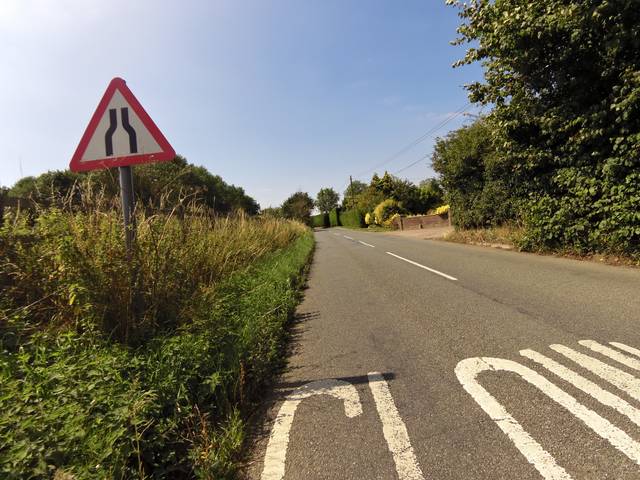
Region: United Kingdom
Coordinates: 52.031, 1.112